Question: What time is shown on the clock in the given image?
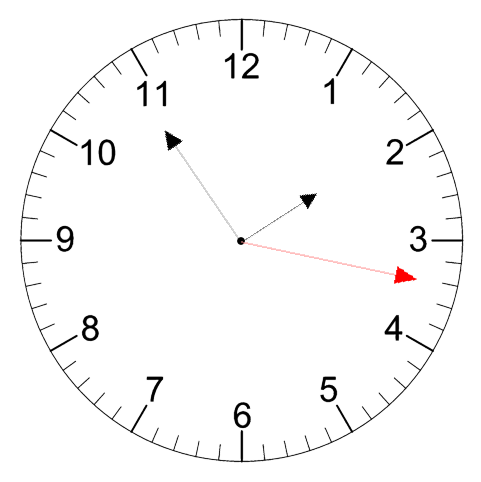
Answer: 01:54:17